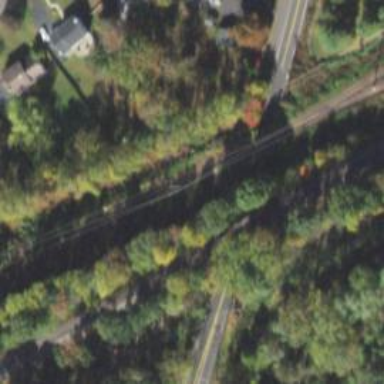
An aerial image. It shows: Abandoned railway.